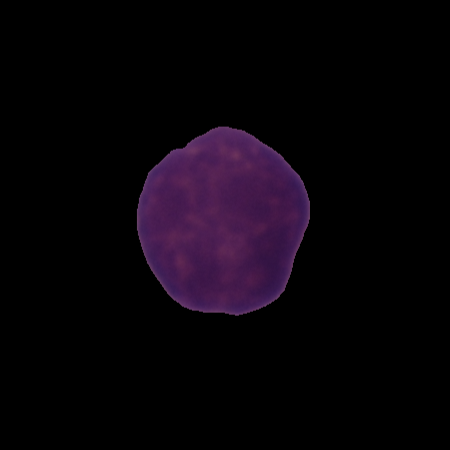
Label: healthy